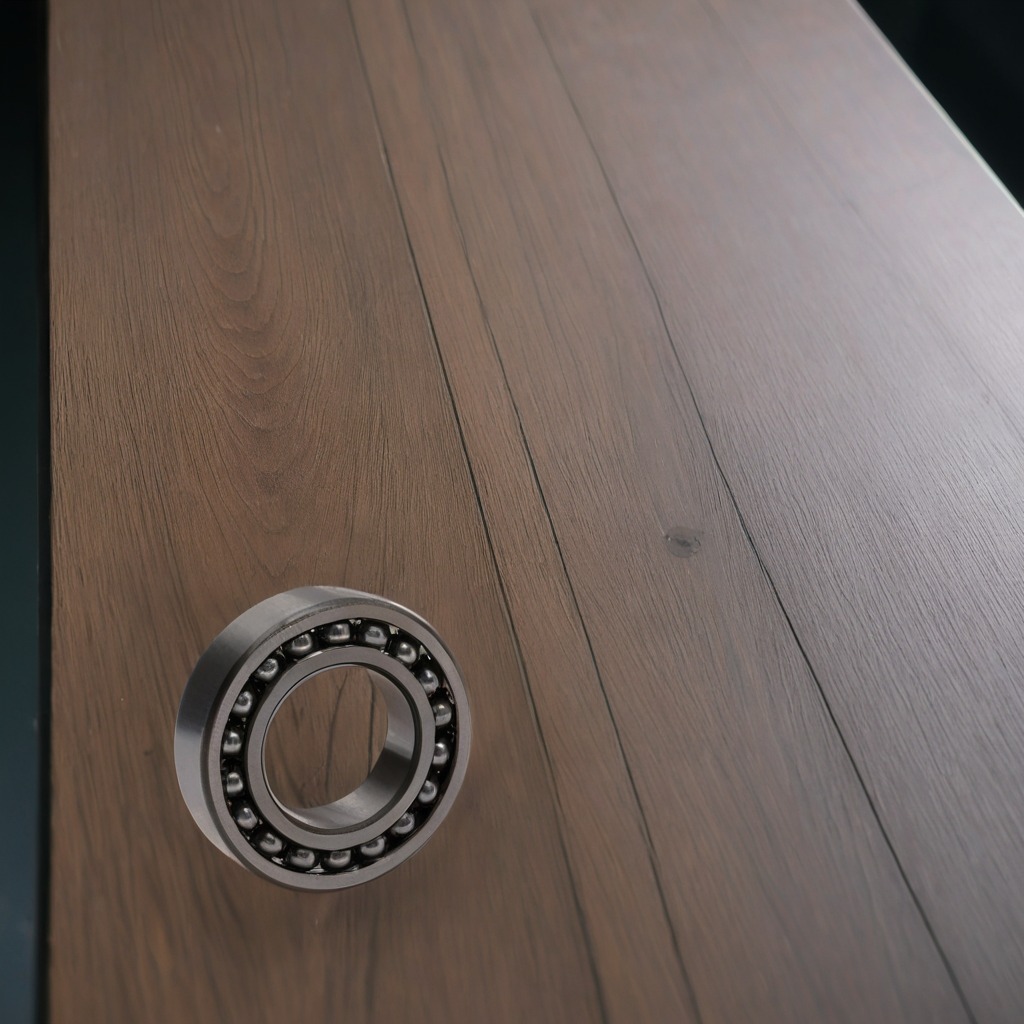
A metal ball bearing lies on the table.